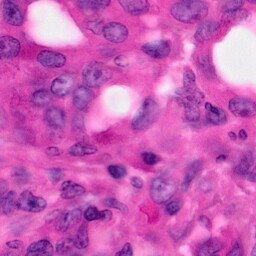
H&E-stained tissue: Pancreatic